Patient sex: M
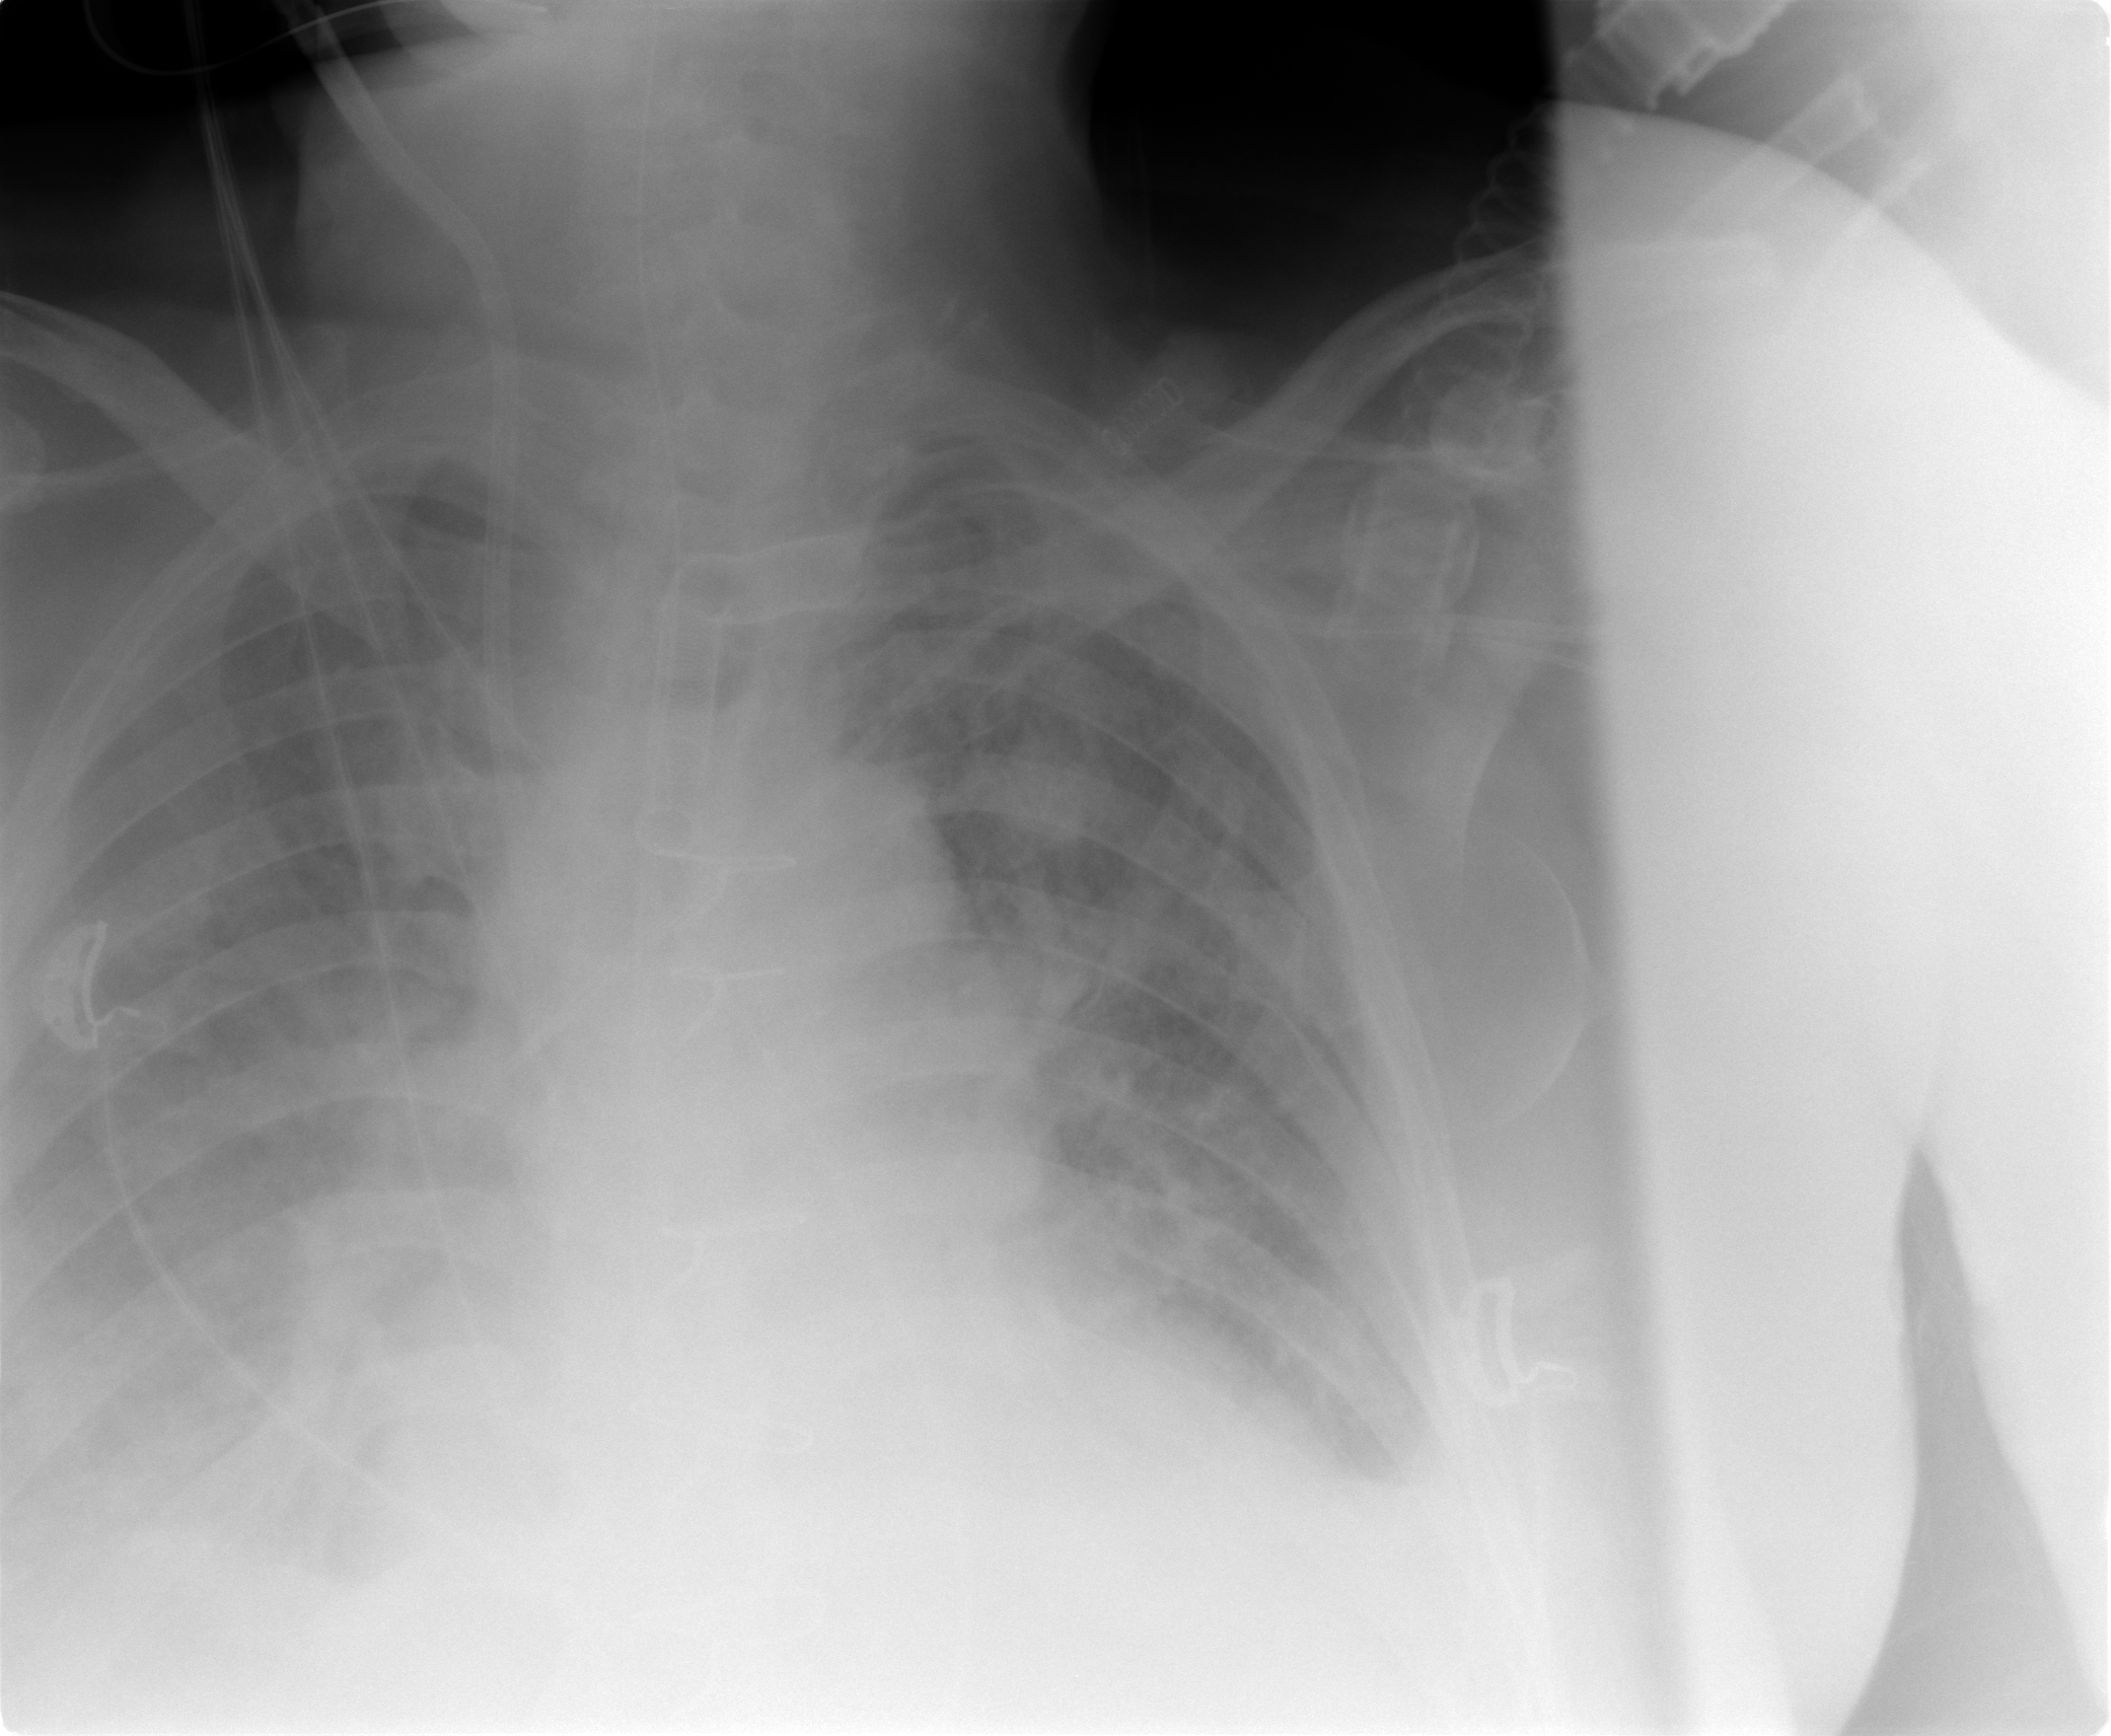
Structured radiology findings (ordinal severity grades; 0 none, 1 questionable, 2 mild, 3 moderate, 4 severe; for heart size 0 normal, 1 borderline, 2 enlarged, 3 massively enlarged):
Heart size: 2
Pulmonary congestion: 2
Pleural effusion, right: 3
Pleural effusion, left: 2
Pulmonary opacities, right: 3
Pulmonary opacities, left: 3
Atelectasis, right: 3
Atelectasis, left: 3